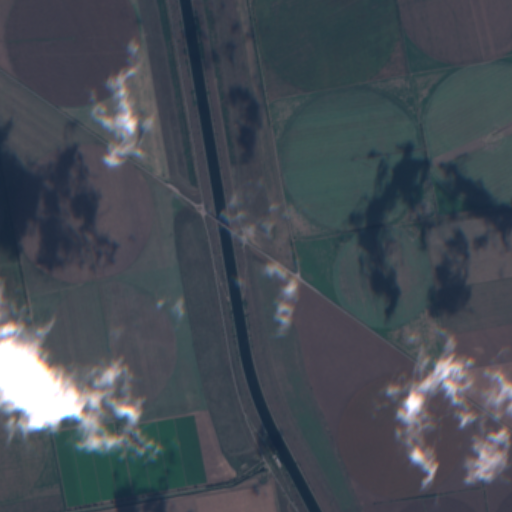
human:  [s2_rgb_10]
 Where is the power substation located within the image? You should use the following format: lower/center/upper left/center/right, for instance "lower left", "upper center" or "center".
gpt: The power substation is located in the lower center of the image.
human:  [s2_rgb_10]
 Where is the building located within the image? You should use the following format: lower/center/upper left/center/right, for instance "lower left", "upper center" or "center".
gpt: There is no building in the image.